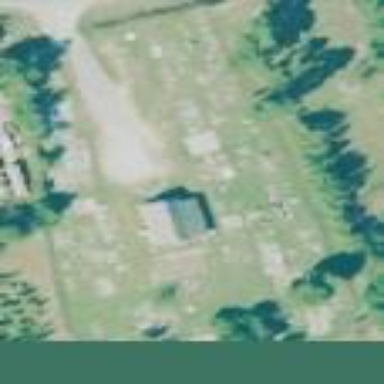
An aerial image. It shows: Cemetery.